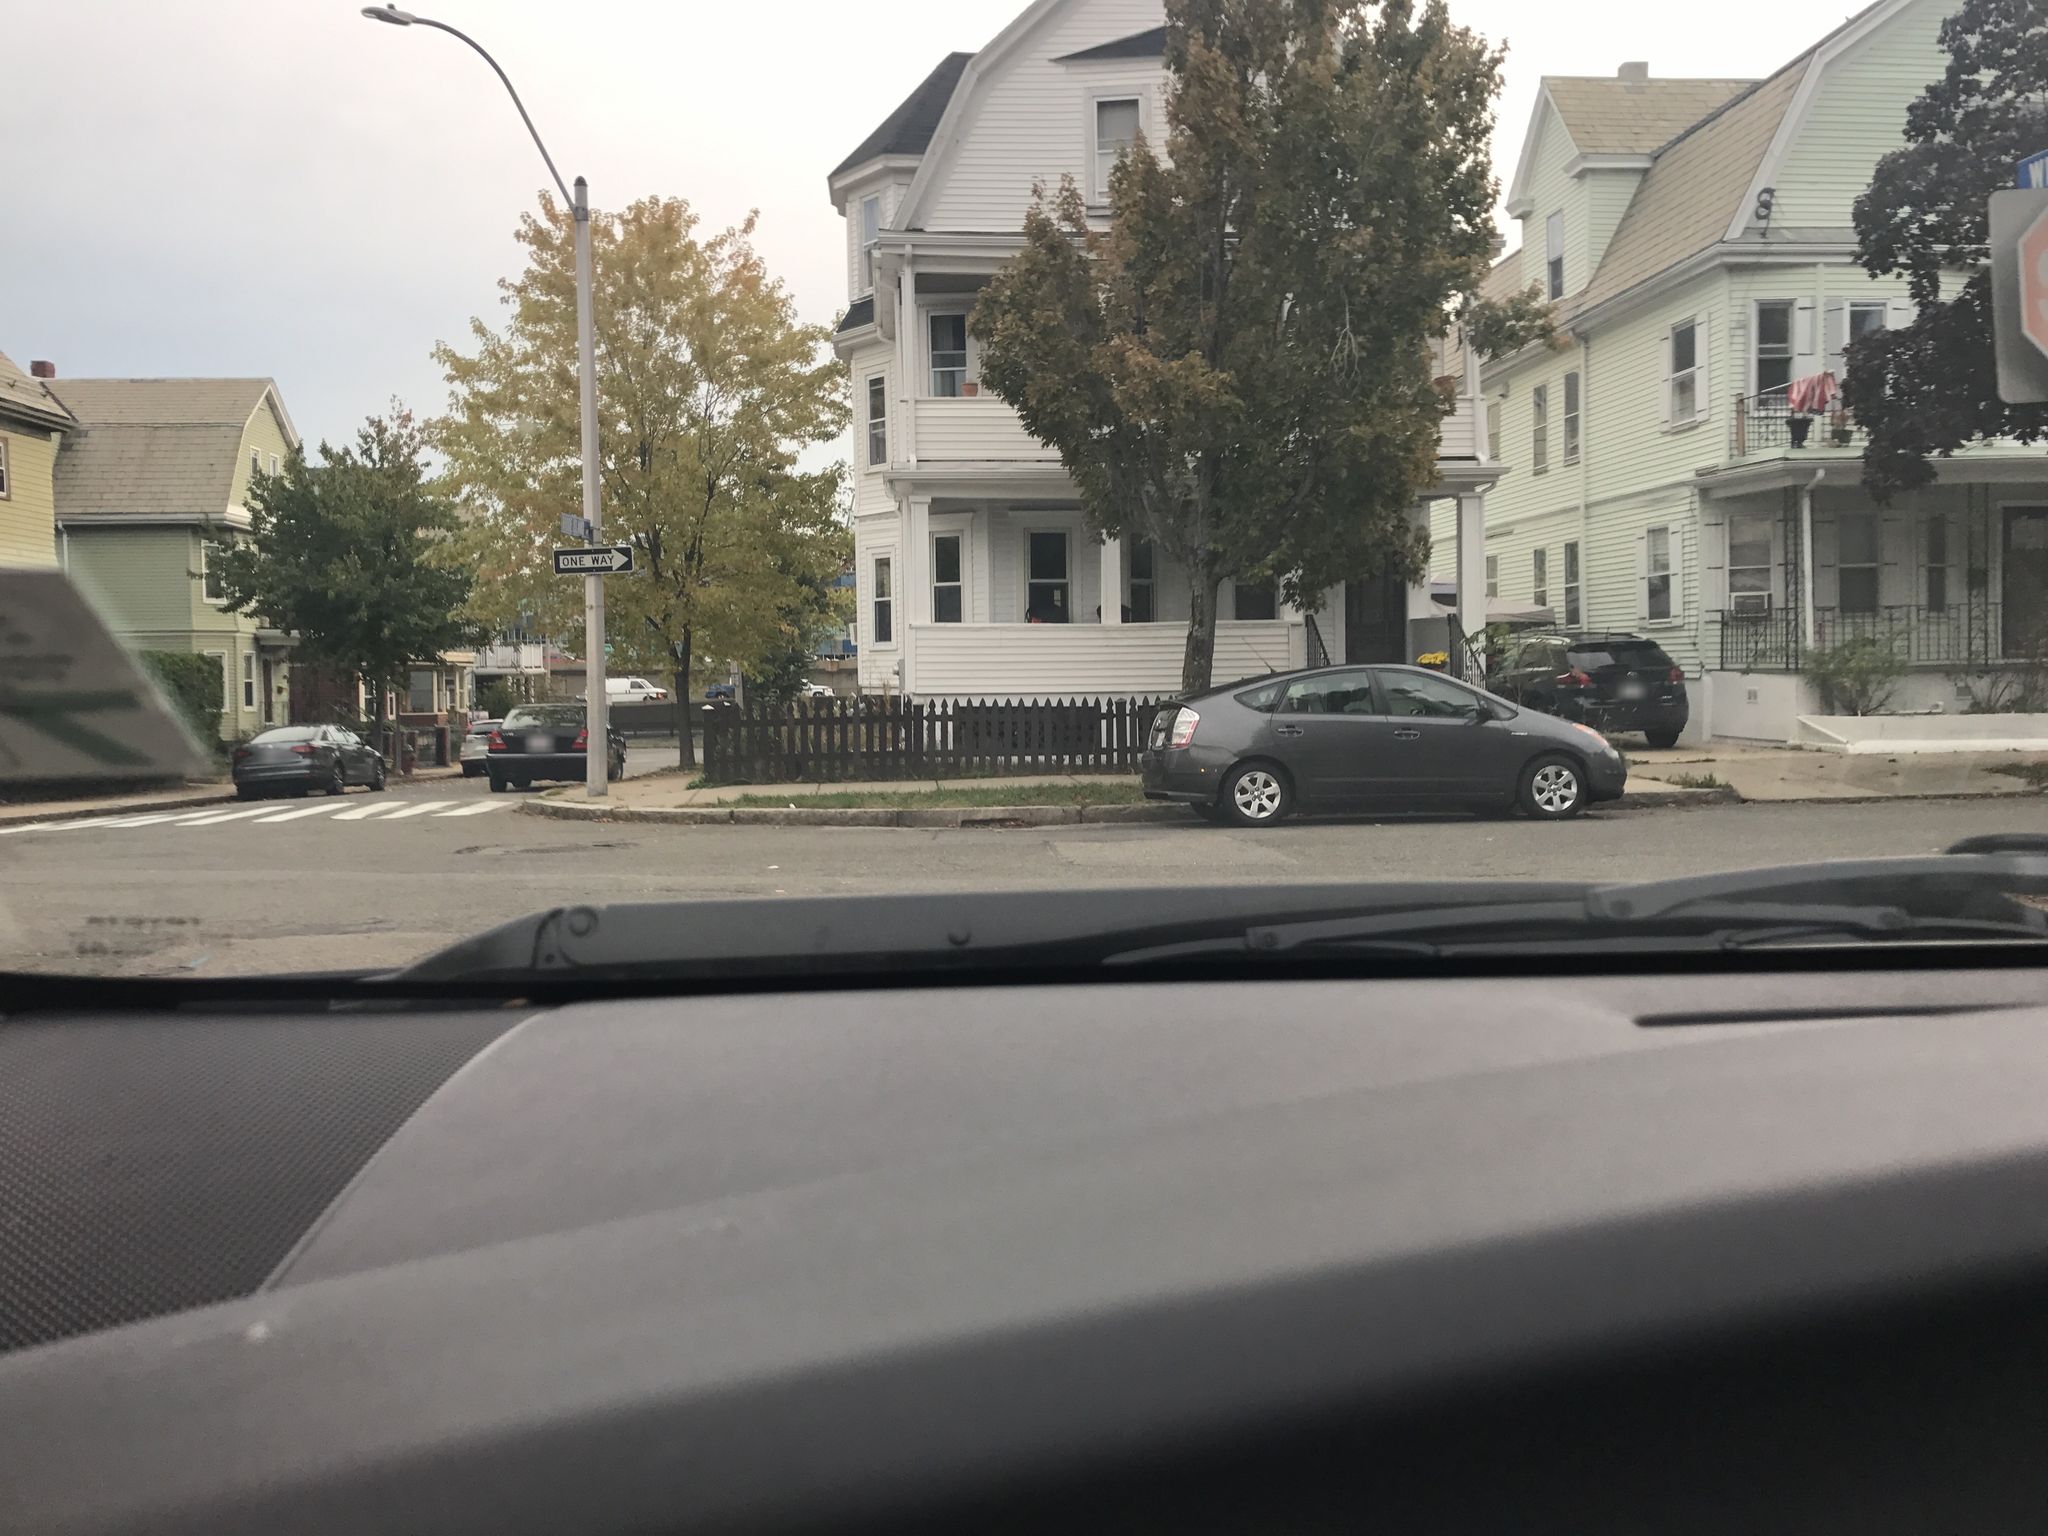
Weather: snowy
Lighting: day
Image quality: good
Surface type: driving surface
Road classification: residential
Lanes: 1
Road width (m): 15.2
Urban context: urban centre
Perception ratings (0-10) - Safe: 6.71, Lively: 6.99, Beautiful: 6.21, Boring: 2.18, Depressing: 3.69, Wealthy: 4.55